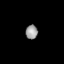
Tissue: lung
Cell type: Epithelial cells
Senescence score: 0.6059
Nuclear area (px): 167
Mean DAPI intensity: 153.683